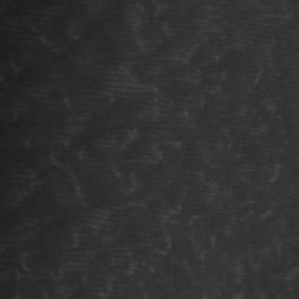
Label: frost